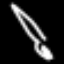
Label: fork